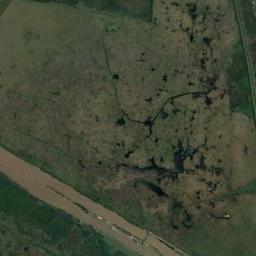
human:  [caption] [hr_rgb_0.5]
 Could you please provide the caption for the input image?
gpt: The river surface in a wetland is covered with large green and brown mixed dense vegetation .

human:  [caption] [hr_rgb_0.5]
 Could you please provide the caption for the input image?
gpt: Many waters of different sizes are surrounded by wetlands .

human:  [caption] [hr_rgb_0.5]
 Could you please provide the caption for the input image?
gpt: Half of this wetland is bare rock and the other half is covered by vegetation .

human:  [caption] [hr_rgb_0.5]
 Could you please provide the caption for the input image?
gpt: The wetland consists of bare land and green plants .

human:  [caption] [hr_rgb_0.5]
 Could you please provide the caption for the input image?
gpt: There are many green areas and a yellow river on the wetland .